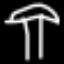
Label: mushroom